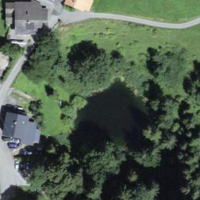
EUNIS habitat code: 44
Species observed at this site:
Cerastium tomentosum
Crocallis elinguaria